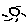
Label: sun